Field crop: maize
Growth stage: 2
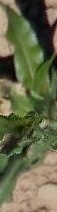
Species: maize